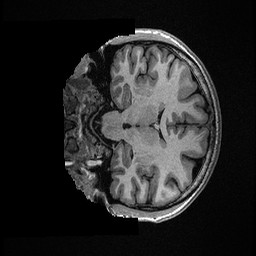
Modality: T1w
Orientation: coronal
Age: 28
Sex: female
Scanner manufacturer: ge
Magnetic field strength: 3 T
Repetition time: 0.006952 s
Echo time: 0.00292 s